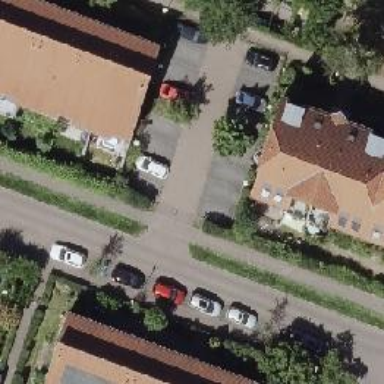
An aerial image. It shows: Road serving as parking aisle.